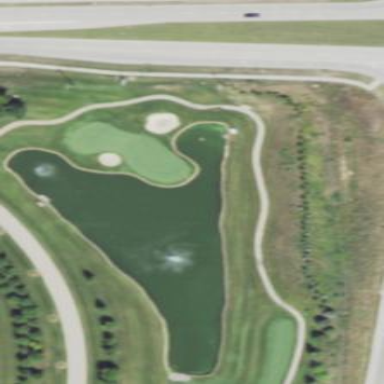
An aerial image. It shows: Water hazard on golf course.